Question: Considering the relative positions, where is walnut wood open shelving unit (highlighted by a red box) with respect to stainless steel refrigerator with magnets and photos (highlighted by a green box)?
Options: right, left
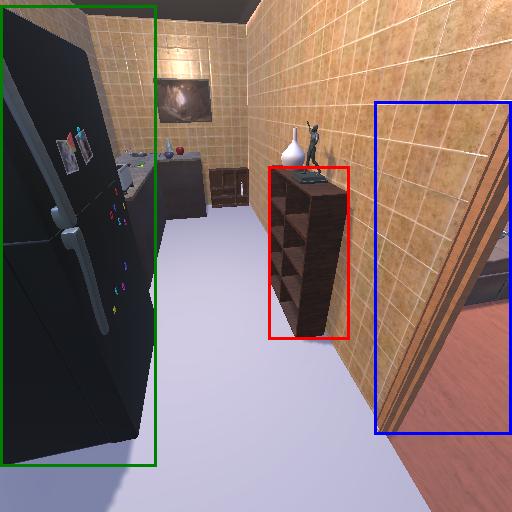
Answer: right